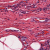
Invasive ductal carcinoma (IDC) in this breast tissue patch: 1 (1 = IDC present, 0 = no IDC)